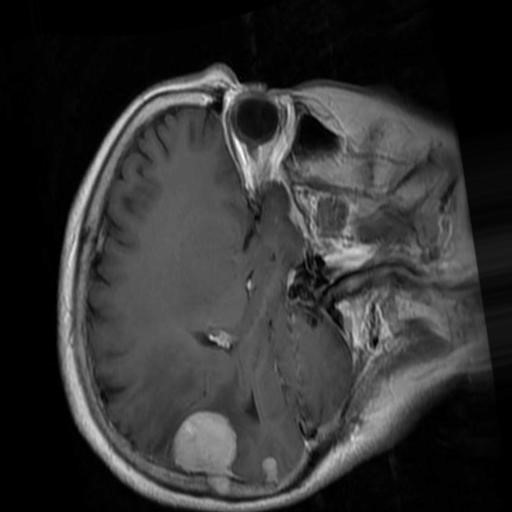
Label: brain_menin